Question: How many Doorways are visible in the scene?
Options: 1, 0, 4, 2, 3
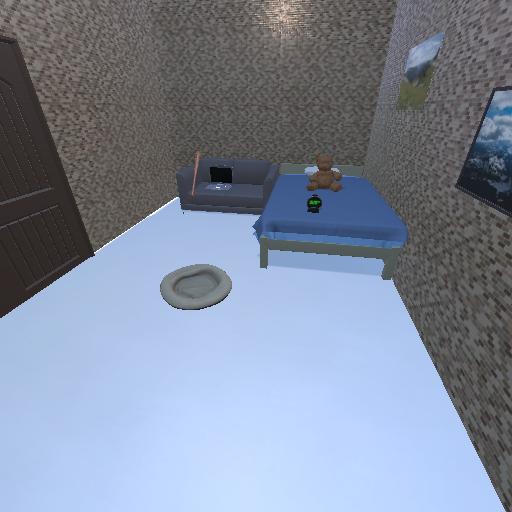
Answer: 1